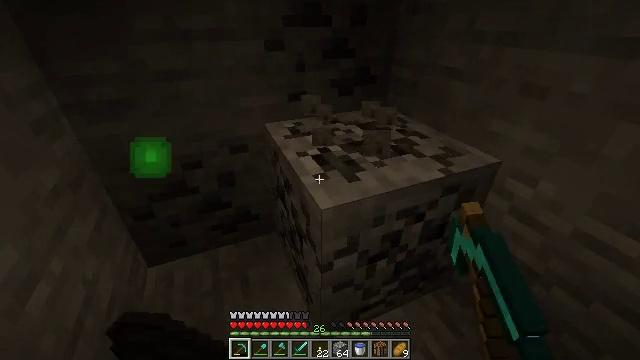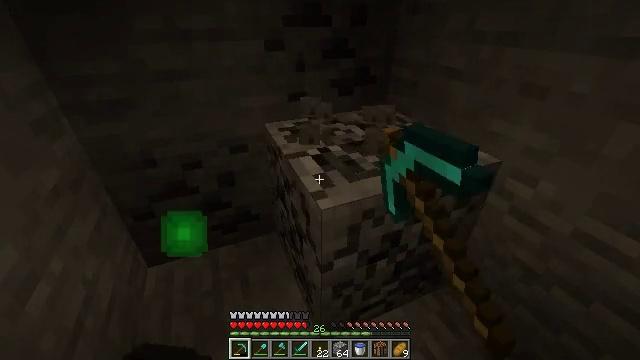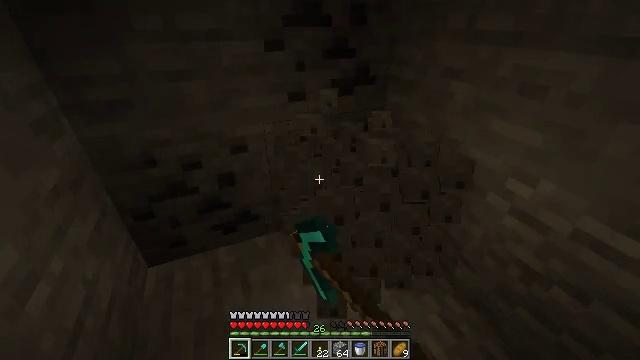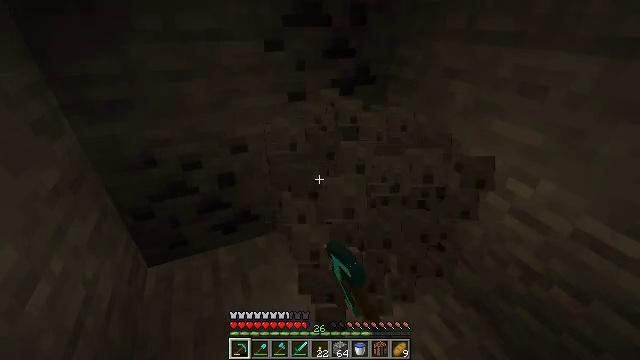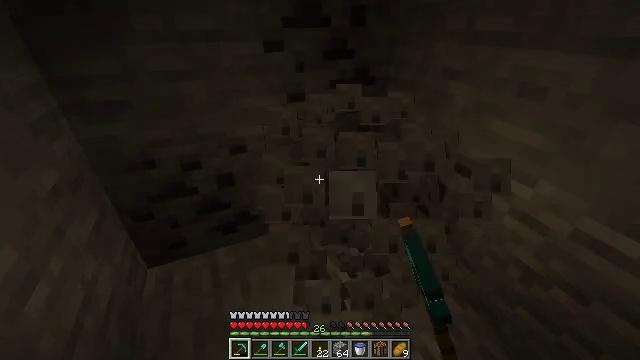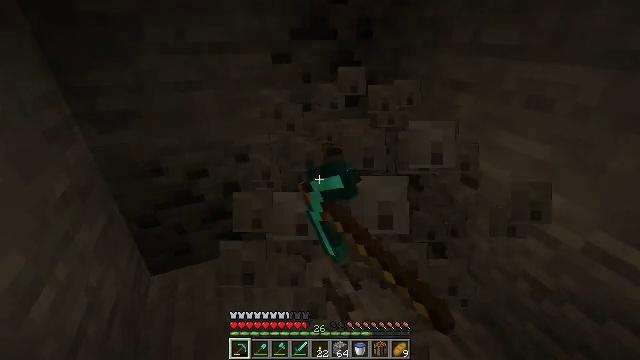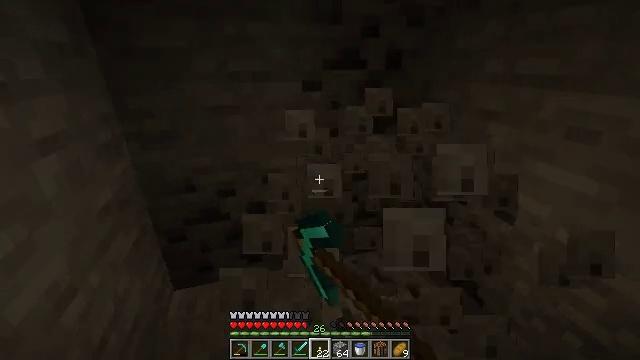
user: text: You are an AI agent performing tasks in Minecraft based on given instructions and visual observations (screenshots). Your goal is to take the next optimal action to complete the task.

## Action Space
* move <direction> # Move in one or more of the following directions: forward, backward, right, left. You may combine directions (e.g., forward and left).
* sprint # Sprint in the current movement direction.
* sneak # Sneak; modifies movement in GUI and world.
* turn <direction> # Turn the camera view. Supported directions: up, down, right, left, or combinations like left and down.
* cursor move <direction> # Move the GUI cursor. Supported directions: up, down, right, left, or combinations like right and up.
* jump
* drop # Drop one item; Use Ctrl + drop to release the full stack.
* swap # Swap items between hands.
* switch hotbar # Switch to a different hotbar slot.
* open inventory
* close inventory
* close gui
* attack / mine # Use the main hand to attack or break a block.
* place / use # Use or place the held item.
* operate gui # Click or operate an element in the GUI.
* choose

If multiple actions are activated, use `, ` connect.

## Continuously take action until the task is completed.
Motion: motion action
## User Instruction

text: Collect coal by mining the ore.
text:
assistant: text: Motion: attack / mine
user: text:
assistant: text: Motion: attack / mine
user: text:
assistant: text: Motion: attack / mine
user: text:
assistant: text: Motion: attack / mine
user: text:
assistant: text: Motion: turn left and up, attack / mine
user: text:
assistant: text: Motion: turn left and up, attack / mine, switch to hotbar 5
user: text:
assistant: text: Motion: switch to hotbar 5